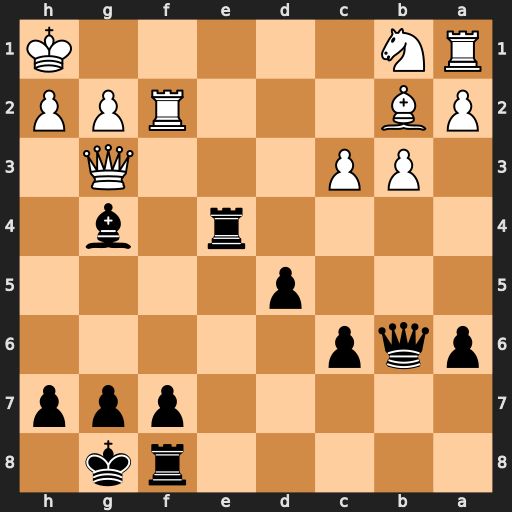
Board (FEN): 5rk1/5ppp/pqp5/3p4/4r1b1/1PP3Q1/PB3RPP/RN5K
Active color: b
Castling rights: -
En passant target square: -
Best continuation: Re1+ Rf1 Rxf1#